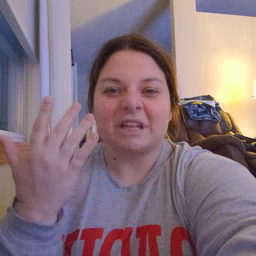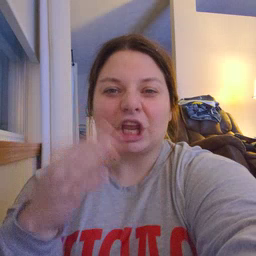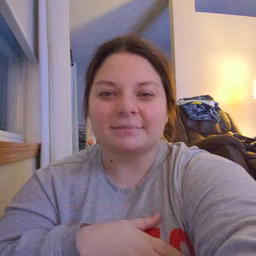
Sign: finger